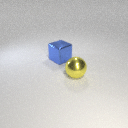
large yellow metal sphere in front of large blue metal cube